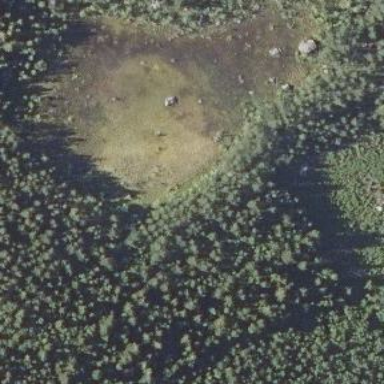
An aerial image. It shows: Bog wetland.